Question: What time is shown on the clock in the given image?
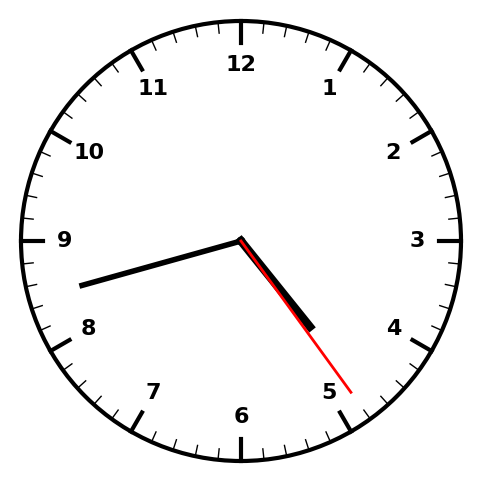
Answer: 04:42:24